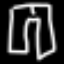
Label: pants